Question: I have the following code to draw an openGL scene
'''
void QGLDiagramWidget::paintGL()
{
glClearColor(0.2f, 0.0f, 0.5f, 0.0f);
glEnable(GL_DEPTH_TEST);
glDepthFunc(GL_LESS);
glEnable(GL_MULTISAMPLE);
... load shaders...
... load buffers...
... load textures...
glClear(GL_COLOR_BUFFER_BIT | GL_DEPTH_BUFFER_BIT);
// Set viewport area
glViewport(0, 0, this->size().width(), this->size().height());
GLint view[4];
glGetIntegerv(GL_VIEWPORT, view);
glLoadIdentity();
gluPickMatrix(1, 1, 1, 1, view); // THIS IS THE RELEVANT CODE
// I don't use a fixed pipeline, so let's store this pickmatrix in a variable
Matrix pickingPerspMatrix;
glGetFloatv(GL_PROJECTION_MATRIX, pickingPerspMatrix); // This is successful in my code
// Create the projection matrix
gl_projection.setToIdentity();
gl_projection *= pickingPerspMatrix; // APPLY THE PICKING MATRIX
gl_projection.perspective(45.,((GLfloat)this->size().width())/((GLfloat)this->size().height()),0.1f,100.0f);
... now draw the entire scene with shaders, there's a camera matrix (view) and a model matrix (model) ...
}
'''
As long as I know, this should take a pick matrix from the rect from bottom-left pixel 1,1 (the first of the scene) with width 1 and height 1 and multiply it by the identity matrix and then apply the perspective matrix over it.
The goal is: centering just my pixel area on the viewport and render whatever is really visible there.
Turns out that whatever value I put into the gluPickMatrix, the object in my viewport is ALWAYS visible, just shrinked or distorted or deformed, but always int he viewport area. And this is wrong since asking for the pick matrix from point (0;0) plus width 1 and height 1 should return an empty area.
This is the image that I obtain to help you understand the problem

Why is this happening? What is a pick matrix supposed to do? Translate the objects out of the scene? Since I use programmable pipelines in my shaders (they're basically simple shaders to load a texture on the object and use phong lighting), what could cause that object deformation and its constant presence on the scene?
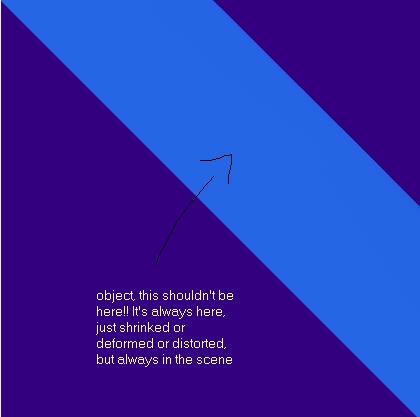
Answer: The pickmatrix is used to restrict rendering to a small part of the viewport. Read about gluPickMatrix here: <URL>
Picking won't work with your programmable pipeline. Picking works by associating each drawcall with a "name" (a number that represents the pickable object) and when rendering the scene with picking, it return any pixels/fragments.
The details are explained here:
<URL>
and here
web.engr.oregonstate.edu/.../Picking/picking.pdf
You might be better off avoiding deprecated functionality and use color picking, render each object with a unique solid color, then use glReadPixels to find out whats under the mouse.
Colorpicking is well explained here: <URL>
Another possibility is using ray-primitive tests for selection.